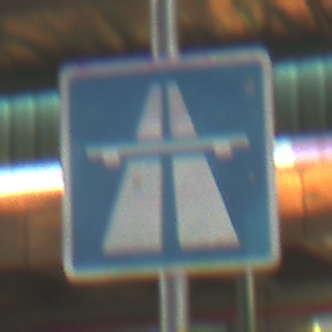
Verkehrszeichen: Autobahn
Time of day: MorningAfternoon
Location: Roofed (Special)
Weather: NotSpecified
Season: NotSpecified
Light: Artificial